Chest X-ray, AP view. Patient: 52 years old, sex F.
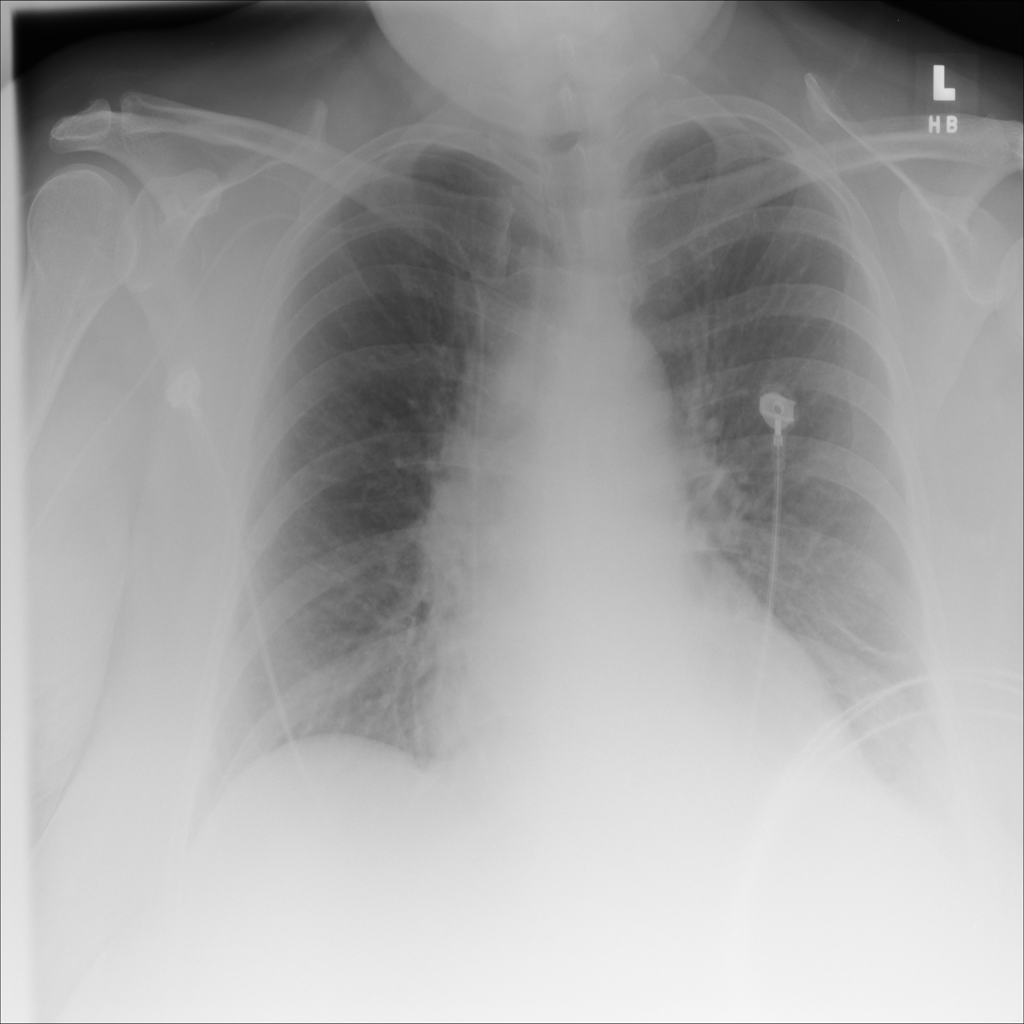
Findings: Atelectasis, Effusion